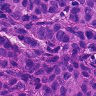
Metastatic tissue present: yes